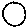
Label: circle